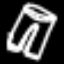
Label: pants